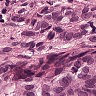
Metastatic tissue present: yes